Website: crate-barrel
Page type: account-selection
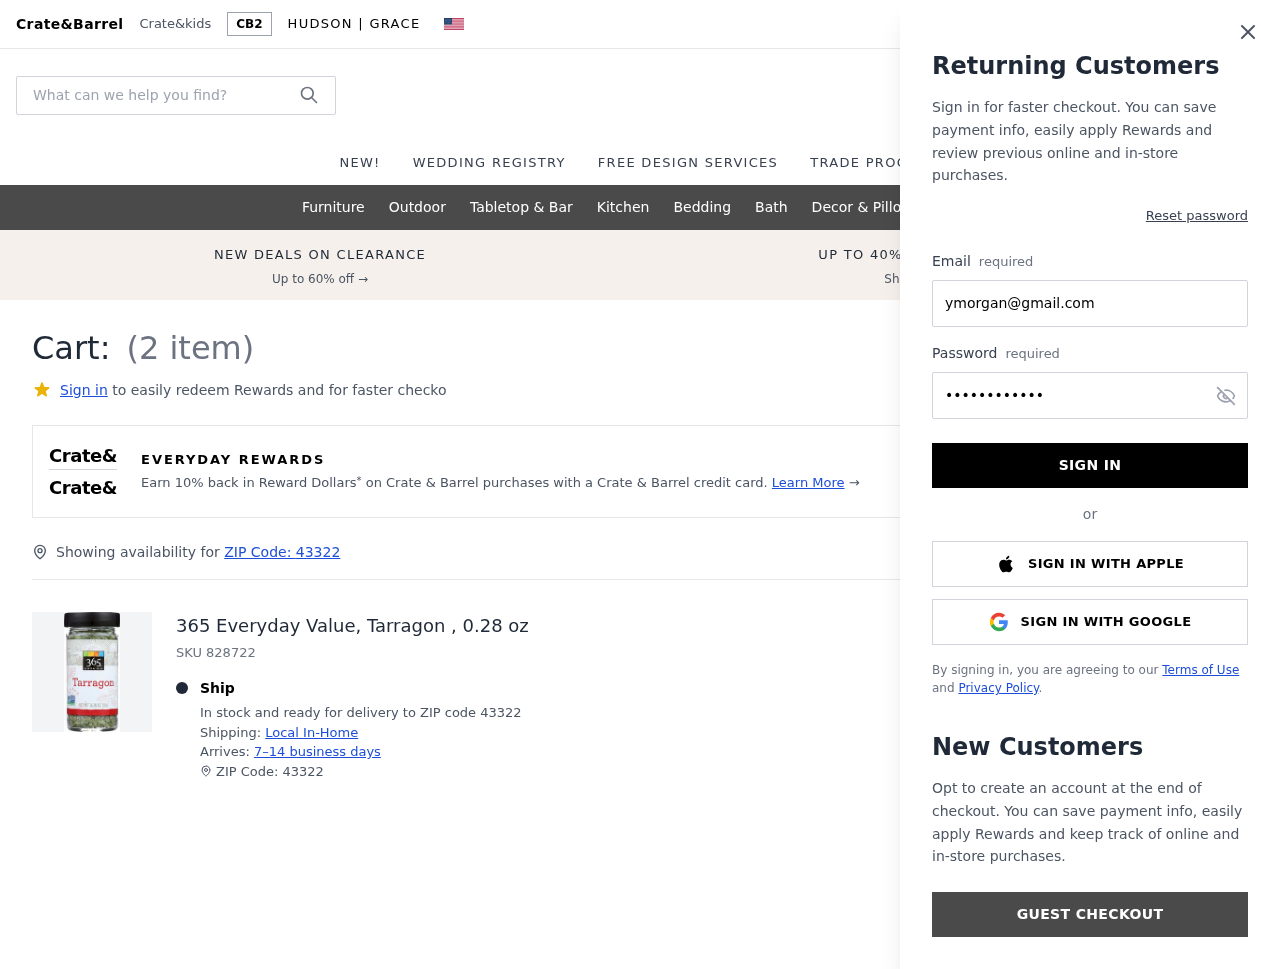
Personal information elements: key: PII_EMAIL
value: ymorgan@gmail.com
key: PII_POSTCODE
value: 43322
Product elements: key: PRODUCT1_NAME
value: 365 Everyday Value, Tarragon , 0.28 oz
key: PRODUCT1_QUANTITY
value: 2
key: PRODUCT1_SKU
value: SKU 828722
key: PRODUCT1_ORIGINAL_PRICE
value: $3.69
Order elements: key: ORDER_NUM_ITEMS
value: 2
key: ORDER_SUBTOTAL
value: $5.90
Search elements: key: HEADER_SEARCH
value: What can we help you find?